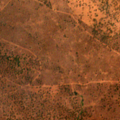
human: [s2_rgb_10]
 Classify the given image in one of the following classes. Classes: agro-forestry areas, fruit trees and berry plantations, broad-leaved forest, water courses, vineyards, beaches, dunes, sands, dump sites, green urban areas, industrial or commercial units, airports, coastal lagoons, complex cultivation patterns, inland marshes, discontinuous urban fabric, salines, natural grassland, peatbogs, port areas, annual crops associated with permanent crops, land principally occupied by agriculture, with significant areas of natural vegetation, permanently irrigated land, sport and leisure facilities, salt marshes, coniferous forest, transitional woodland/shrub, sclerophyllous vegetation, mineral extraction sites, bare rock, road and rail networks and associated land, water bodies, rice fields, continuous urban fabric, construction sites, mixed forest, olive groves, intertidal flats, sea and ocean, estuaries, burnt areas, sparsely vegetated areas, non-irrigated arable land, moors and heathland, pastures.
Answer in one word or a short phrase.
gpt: agro-forestry areas, transitional woodland/shrub